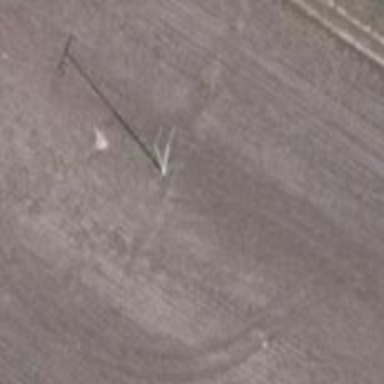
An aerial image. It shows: Power pole.